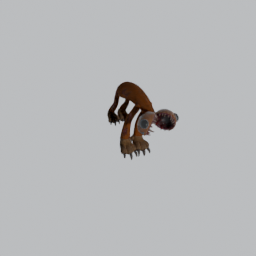
Label: animals